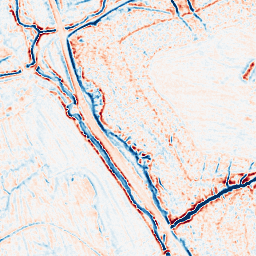
Category: edge_preserving
Decomposition family: bilateral
Decomposition parameters: d: 9
sigma_color: 100
sigma_space: 25
Upsampling method: cubic_mitchell
Upsampling parameters: scale: 2
Upsampling scale: 2